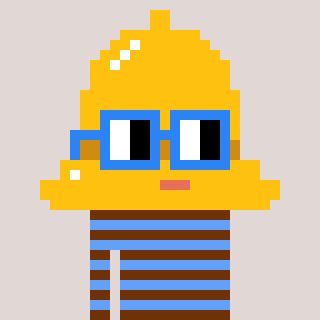
a pixel art character with square blue glasses, a bell-shaped head and a blue-colored body on a warm background